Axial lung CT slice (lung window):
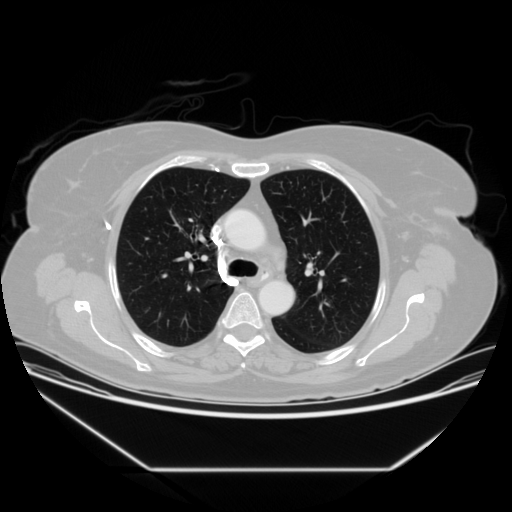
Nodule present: no